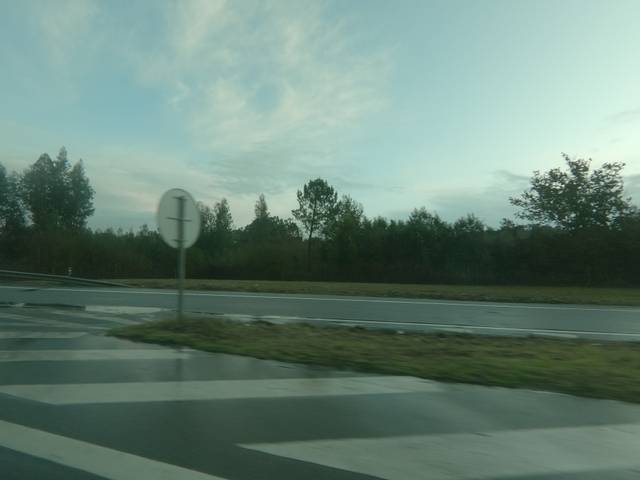
Region: Spain
Coordinates: 42.031, -8.652